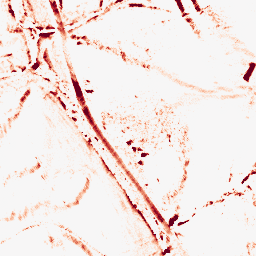
Category: morphological
Decomposition family: morphological_diamond
Decomposition parameters: operation: opening
radius: 5
Upsampling method: regularized
Upsampling parameters: scale: 2
lambda_reg: 0.001
Upsampling scale: 2